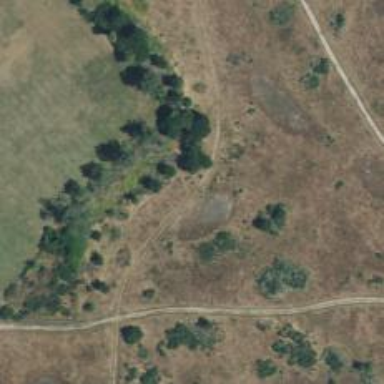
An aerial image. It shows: Path.